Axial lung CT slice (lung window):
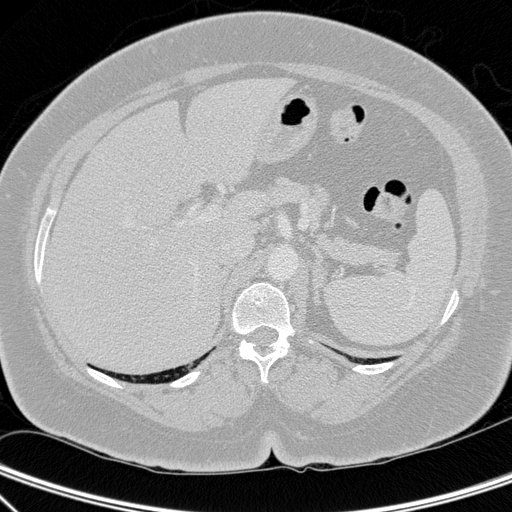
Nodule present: no